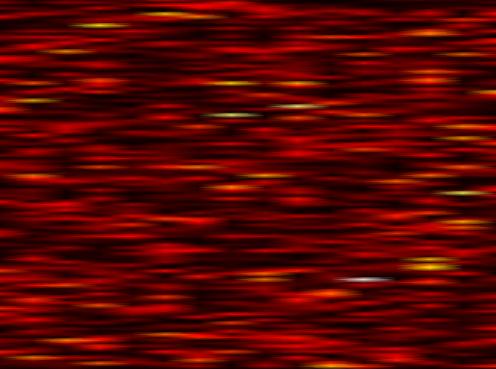
Label: UFMC